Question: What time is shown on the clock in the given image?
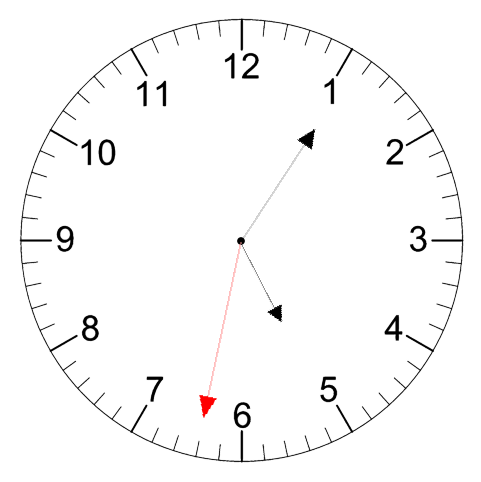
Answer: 05:05:32